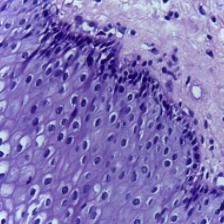
Diagnosis: Normal